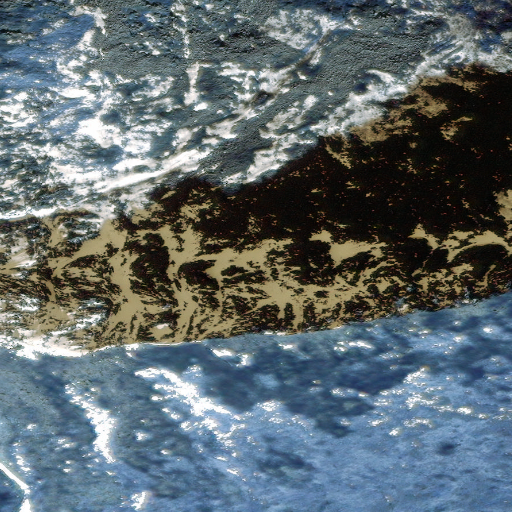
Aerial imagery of island in Alaska named Big Koniuji Island containing only unknown